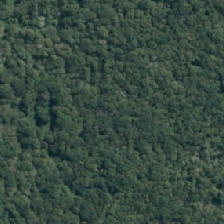
Land cover: deciduous_hardwood